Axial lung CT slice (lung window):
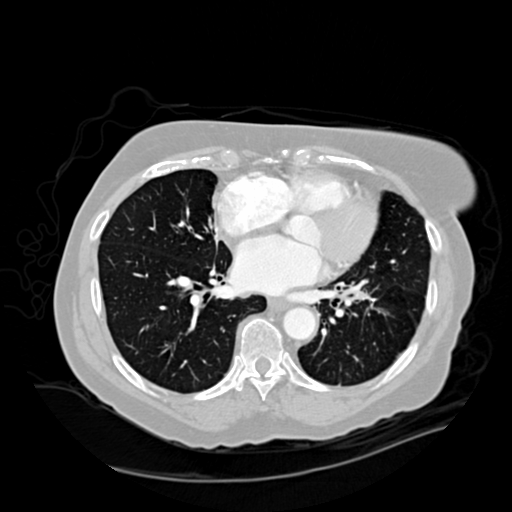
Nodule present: no